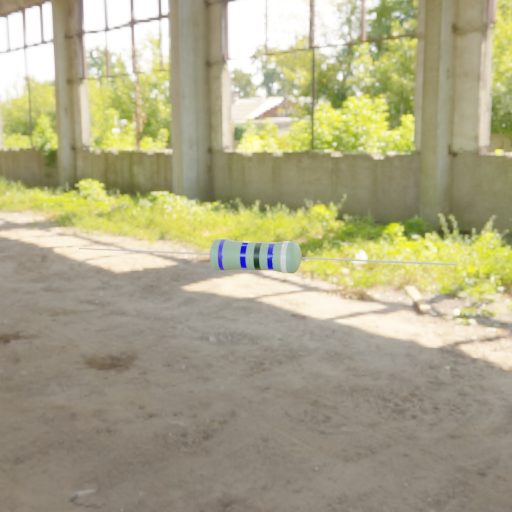
Resistor colour bands (in order): blue, blue, black, blue, white